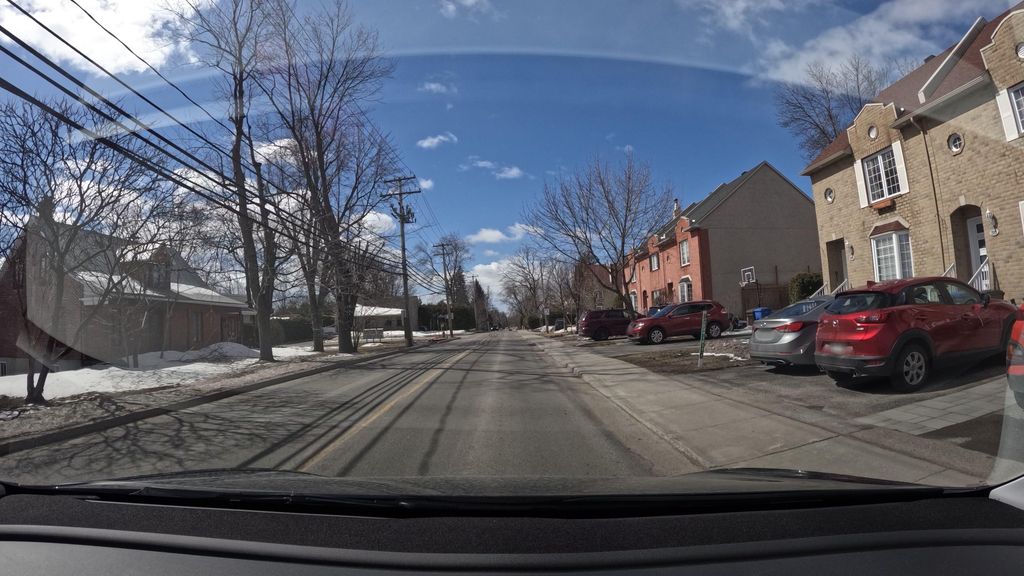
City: montreal